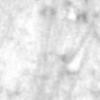
Label: no_change